Interaction volume radius: 5 \u00c5
Interaction volume height: 10 \u00c5
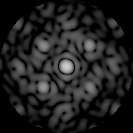
Disorder parameter: 0.5902